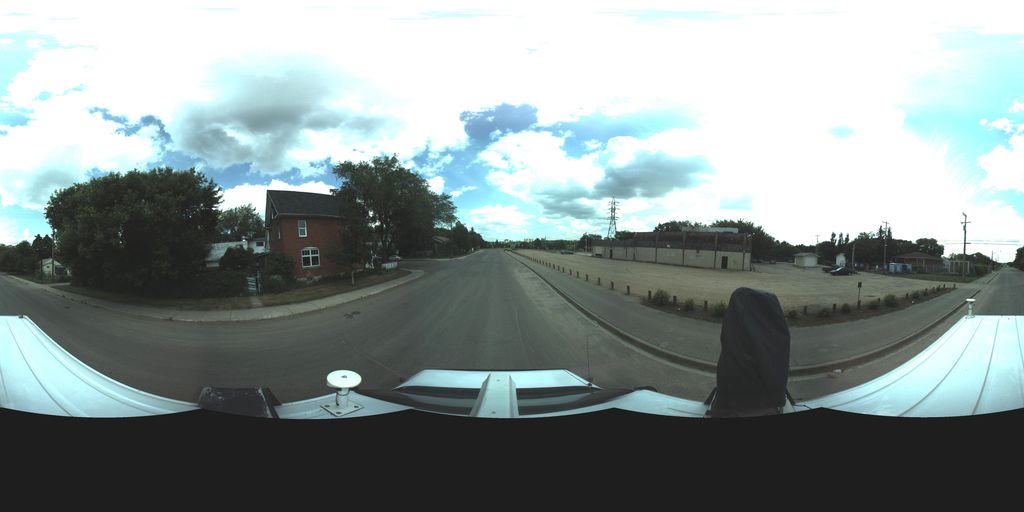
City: saskatoon